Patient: sex M, age 40
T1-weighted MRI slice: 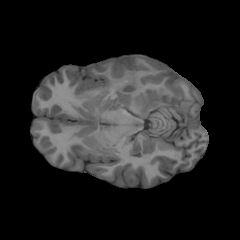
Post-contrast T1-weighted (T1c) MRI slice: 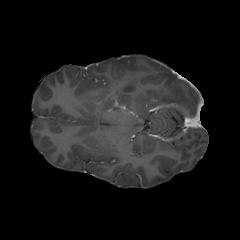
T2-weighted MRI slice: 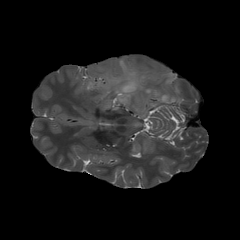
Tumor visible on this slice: yes
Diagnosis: Astrocytoma, IDH-mutant
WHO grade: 3